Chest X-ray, AP view. Patient: 46 years old, sex M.
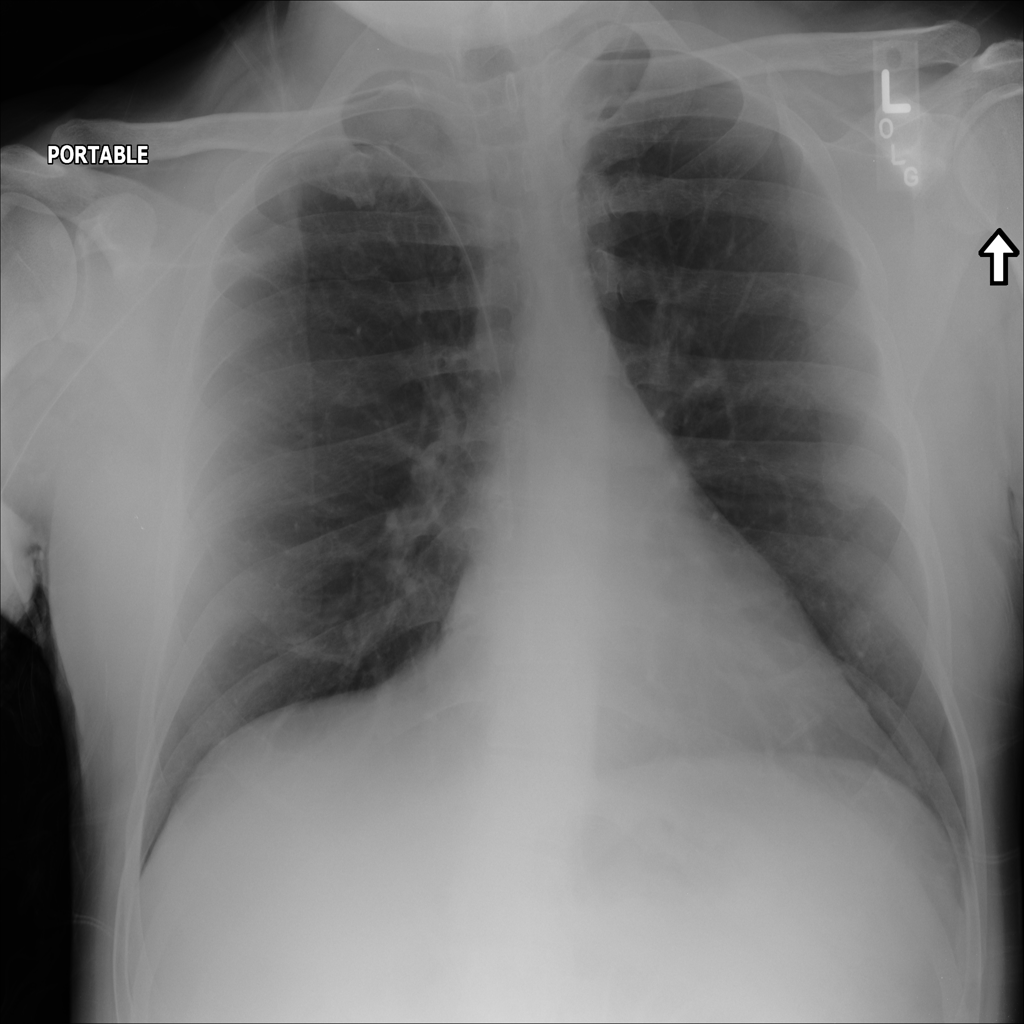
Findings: No Finding